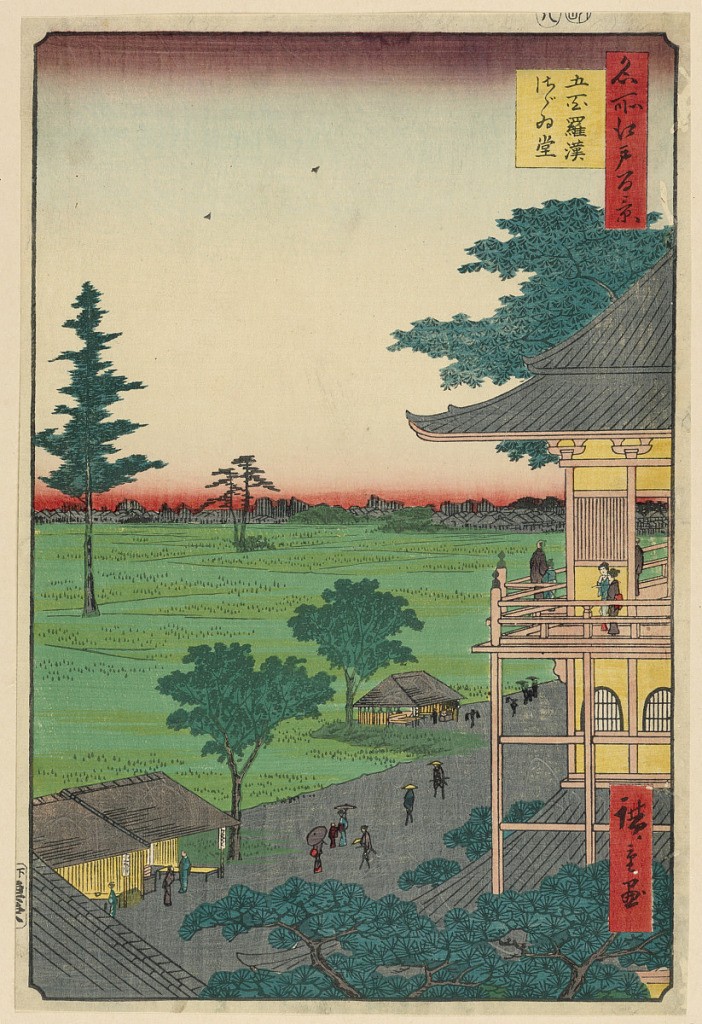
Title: Scentic View from Pavilion
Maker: Ando Hiroshige, Japanese, 1797–1858
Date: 1797-1858
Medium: Woodblock print in colored ink on paper
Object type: Print
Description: This delicate pavilion resembles that of Kinkaku-ji, with its brilliant gold exterior and meticulous architectural details. However, the likeliness of this reference is ill-fitted due to the landscape below. This pathway displays a prominent set of shops and storefronts, which makes this more likely a rest stop for the aristocracy. A view from the balcony overlooks the lush green landscape.